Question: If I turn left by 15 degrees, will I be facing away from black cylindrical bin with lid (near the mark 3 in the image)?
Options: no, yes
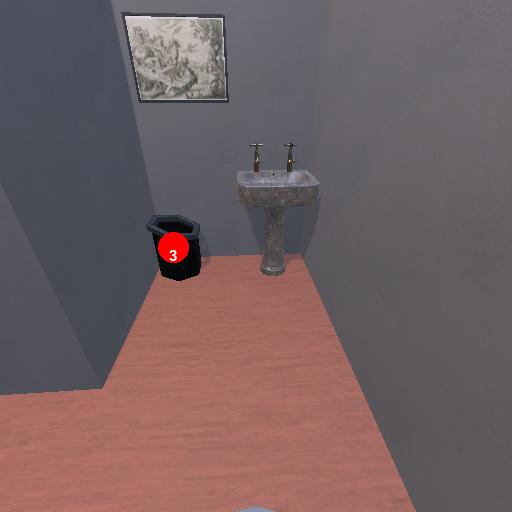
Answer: no